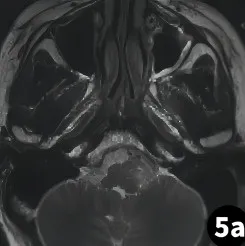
Surgical treatment of a glioma of the ventral medulla. (Case 4). Preoperative MR scan.
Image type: radiology (mri)